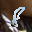
Label: 8